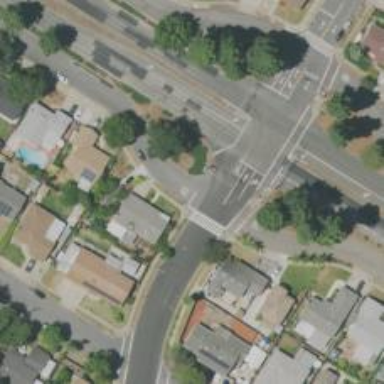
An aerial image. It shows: Stop road.